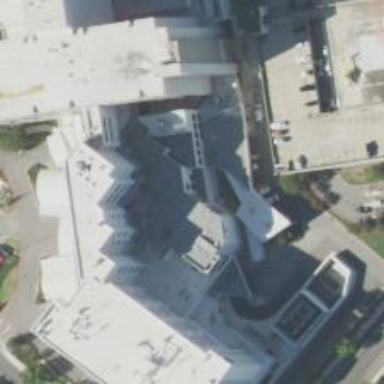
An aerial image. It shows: Healthcare facility identified as hospital.